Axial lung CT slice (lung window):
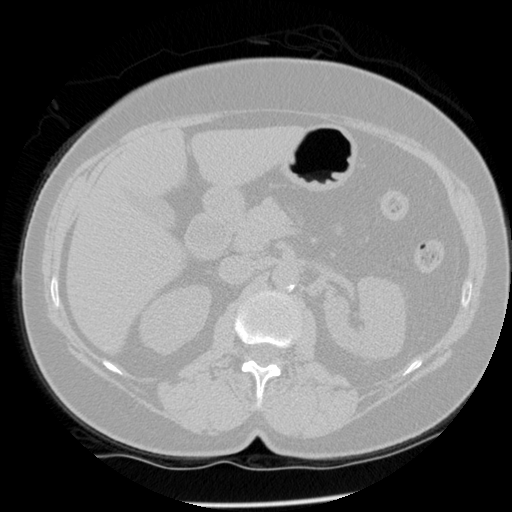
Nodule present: no